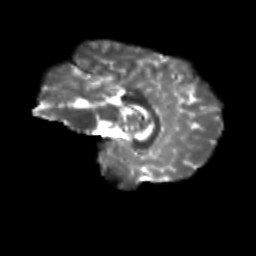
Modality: T2w
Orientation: sagittal
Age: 10
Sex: female
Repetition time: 9.4 s
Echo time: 0.089 s